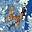
Label: 4